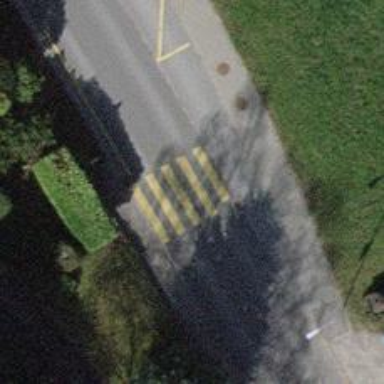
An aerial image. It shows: Uncontrolled crossing on the road.